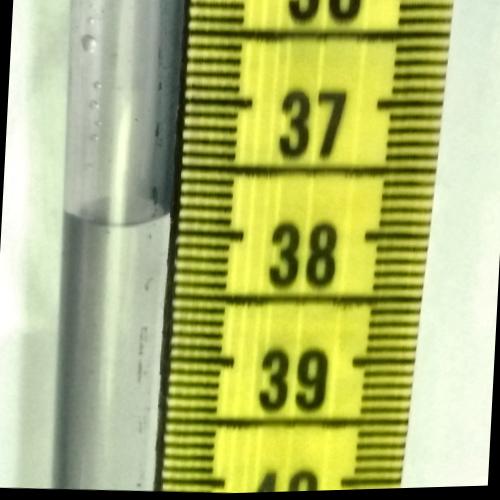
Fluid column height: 37.9 cm